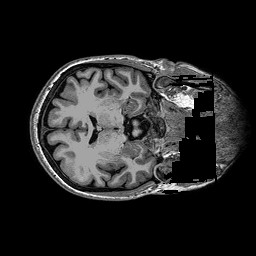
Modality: T1w
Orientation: axial
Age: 41
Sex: female